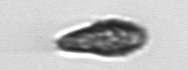
Label: Pseudochattonella_farcimen